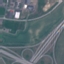
Land use / land cover class: Highway